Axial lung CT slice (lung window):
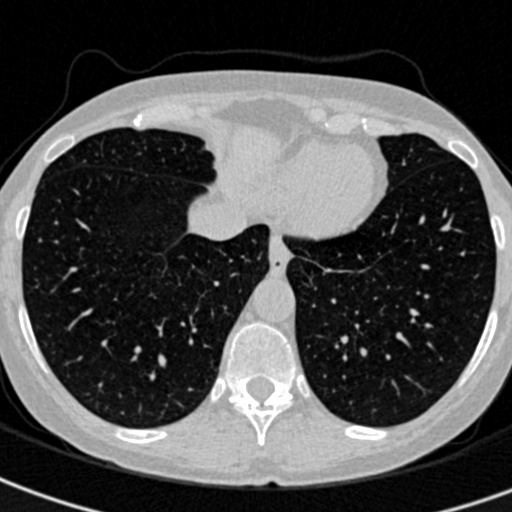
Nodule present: no